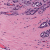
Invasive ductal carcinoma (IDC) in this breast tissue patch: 0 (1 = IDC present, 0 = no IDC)